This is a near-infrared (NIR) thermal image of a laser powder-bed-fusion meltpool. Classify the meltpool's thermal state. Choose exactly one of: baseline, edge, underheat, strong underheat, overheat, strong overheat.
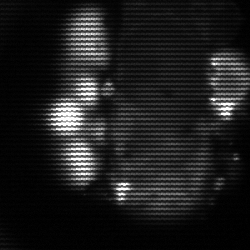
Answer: strong underheat